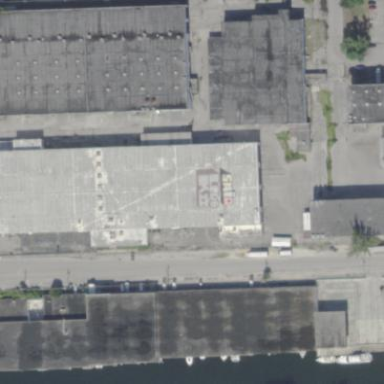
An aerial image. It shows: Industrial building.